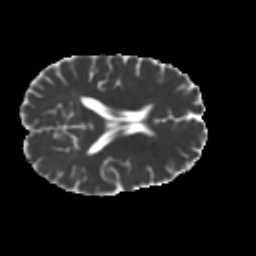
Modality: MD
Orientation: axial
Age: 35
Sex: male
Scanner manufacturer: ge
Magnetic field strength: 3 T
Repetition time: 7.8 s
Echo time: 0.0606 s